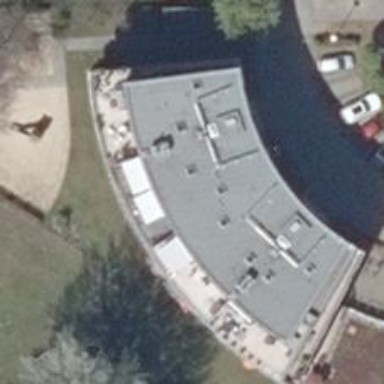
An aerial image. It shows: Building with flat white roof made of tar paper.